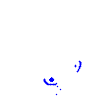
Particle: kaon